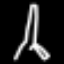
Label: The Eiffel Tower